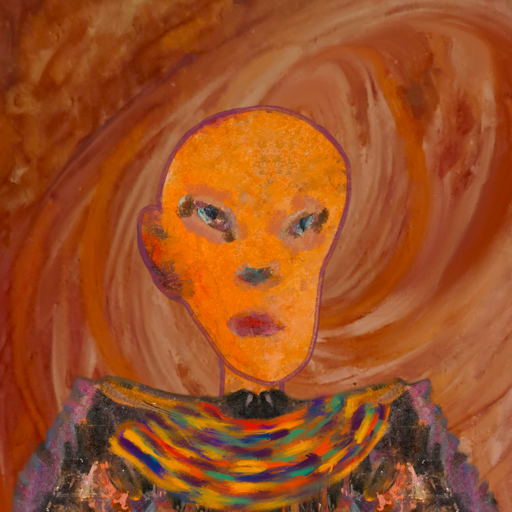
Background: Pious_Lady, Head And Neck Front: Hypocrite, Face Front: Boggyland, Bust: Gypsy_Queen, Hair Front: Blank, Head Accessory: Blank, Second Necklace: An_Impression_2, Necklace: Blank, Baby: Blank